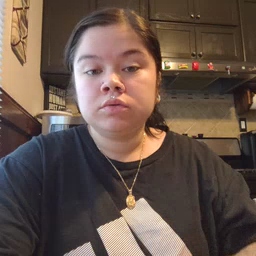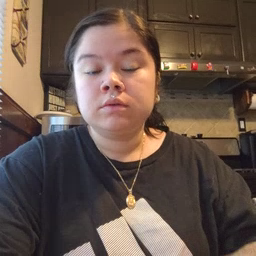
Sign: yes